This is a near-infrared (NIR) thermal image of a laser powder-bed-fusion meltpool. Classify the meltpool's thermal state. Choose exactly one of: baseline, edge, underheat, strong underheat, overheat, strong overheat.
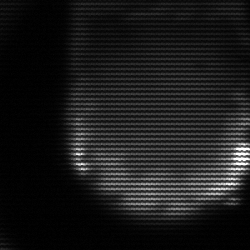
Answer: edge